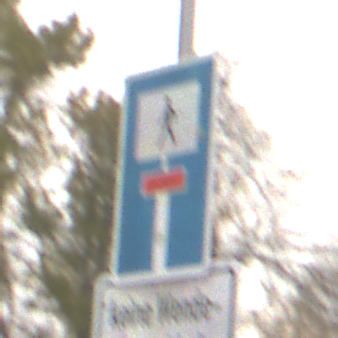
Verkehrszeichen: SackgasseFussgaengerDurchlaessig
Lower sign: HinweisGeaenderteVorfahrtVerkehrsfuehrungVerkehrsregelung3
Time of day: MorningAfternoon
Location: Outdoor (Nature)
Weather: Overcast
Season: NotSpecified
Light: Natural